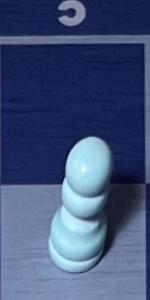
Label: Pawn_White